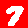
Digit: 7